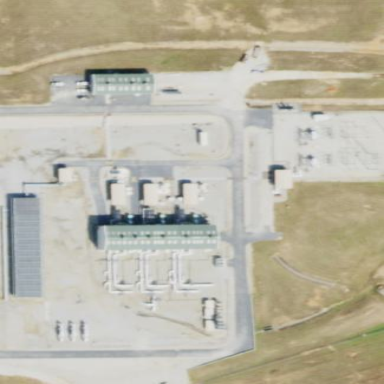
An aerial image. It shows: Industrial area with gas pumping station.